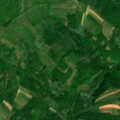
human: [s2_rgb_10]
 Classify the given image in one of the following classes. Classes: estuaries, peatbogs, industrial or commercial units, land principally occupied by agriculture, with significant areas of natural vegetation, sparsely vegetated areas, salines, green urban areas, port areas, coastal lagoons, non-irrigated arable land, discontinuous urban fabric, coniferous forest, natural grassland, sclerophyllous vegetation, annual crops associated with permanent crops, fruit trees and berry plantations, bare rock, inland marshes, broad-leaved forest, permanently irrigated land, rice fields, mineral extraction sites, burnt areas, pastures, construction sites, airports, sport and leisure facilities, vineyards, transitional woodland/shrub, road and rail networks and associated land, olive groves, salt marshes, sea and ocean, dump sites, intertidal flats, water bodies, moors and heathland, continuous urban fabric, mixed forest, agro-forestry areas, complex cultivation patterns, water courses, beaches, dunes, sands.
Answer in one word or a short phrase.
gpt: pastures, complex cultivation patterns, land principally occupied by agriculture, with significant areas of natural vegetation, broad-leaved forest